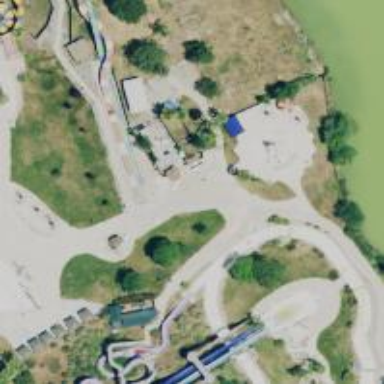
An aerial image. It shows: Water slide attraction.